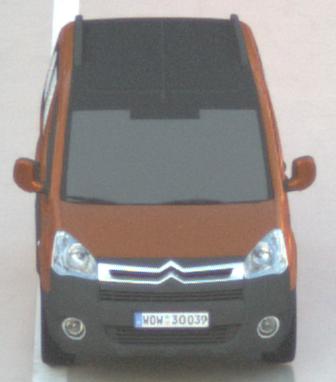
Make: Citroen
Model: Berlingo Kombi VTi 120
Detailed model: Berlingo (II) Kombi
Model produced from: 2009/12
Model produced until: 2012/03
Doors: 5
Color: orange
Road condition: wet road
Daytime: sunrise or sunset
Contrast: low contrast